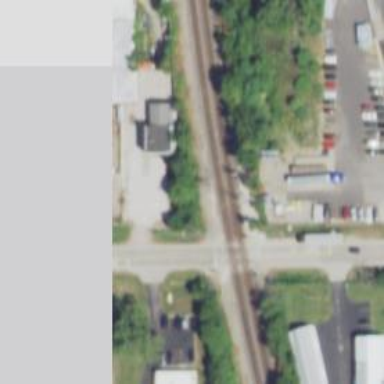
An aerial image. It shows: Railway level crossing.